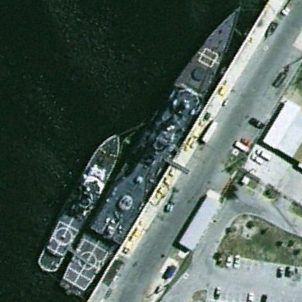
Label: cruiser